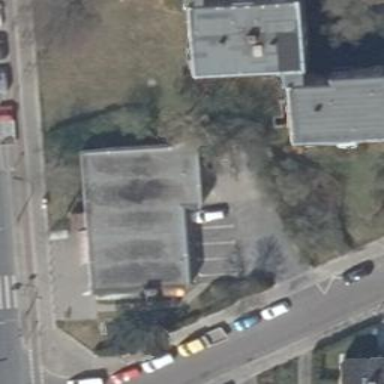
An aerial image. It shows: Building that houses supermarket.